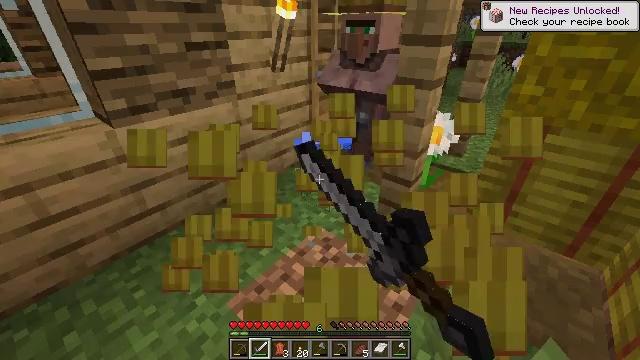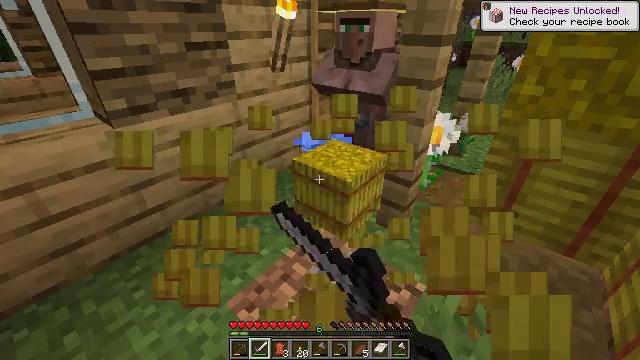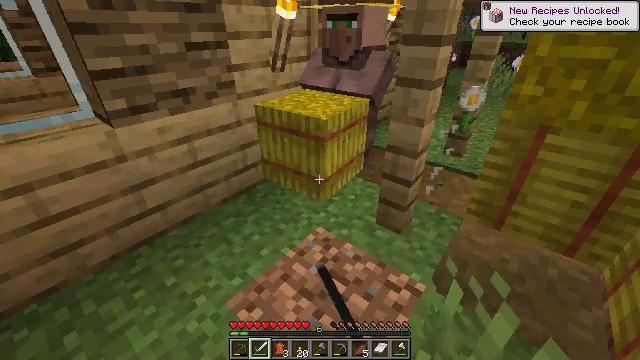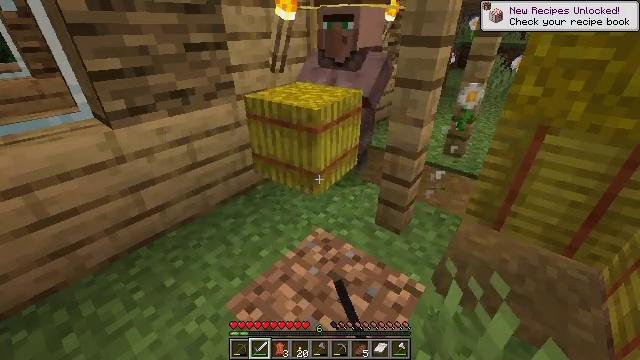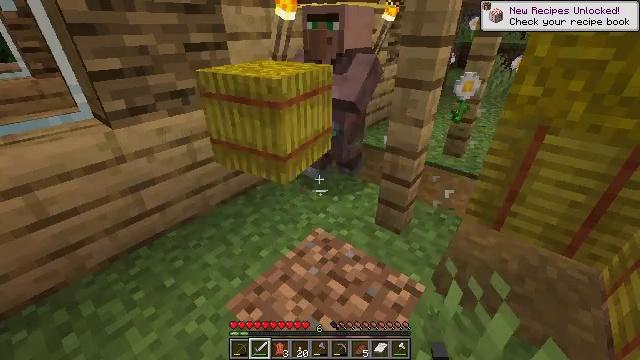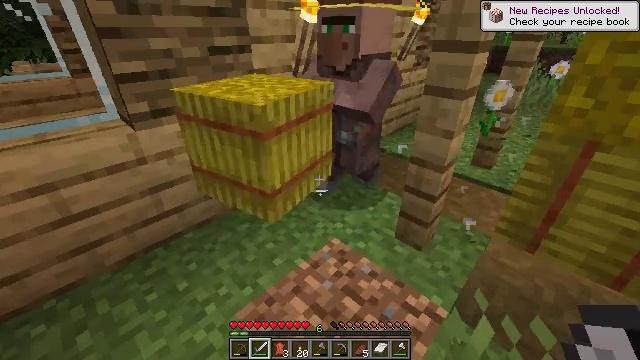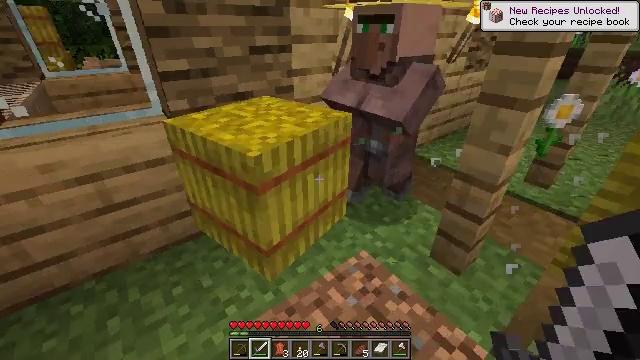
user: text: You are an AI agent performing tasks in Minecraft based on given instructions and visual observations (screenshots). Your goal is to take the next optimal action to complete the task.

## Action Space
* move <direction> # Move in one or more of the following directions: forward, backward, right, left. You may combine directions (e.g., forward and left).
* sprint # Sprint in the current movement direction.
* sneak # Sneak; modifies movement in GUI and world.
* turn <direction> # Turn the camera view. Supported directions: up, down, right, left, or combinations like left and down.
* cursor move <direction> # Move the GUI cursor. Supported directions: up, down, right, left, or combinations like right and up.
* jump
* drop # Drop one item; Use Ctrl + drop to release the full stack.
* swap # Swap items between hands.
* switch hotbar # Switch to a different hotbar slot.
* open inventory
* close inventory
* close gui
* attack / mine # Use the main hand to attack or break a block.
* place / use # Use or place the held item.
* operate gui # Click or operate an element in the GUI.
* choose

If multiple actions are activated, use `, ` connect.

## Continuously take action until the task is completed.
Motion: motion action
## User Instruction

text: Harvest a cornflower from the meadow.
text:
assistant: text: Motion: attack / mine
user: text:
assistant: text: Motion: attack / mine
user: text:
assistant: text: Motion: no_op
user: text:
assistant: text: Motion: no_op
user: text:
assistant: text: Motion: move forward, turn left
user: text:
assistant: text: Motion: move forward, turn left
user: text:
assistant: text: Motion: no_op